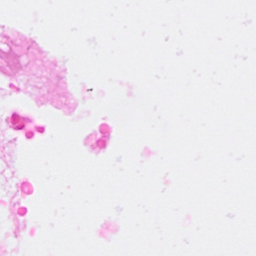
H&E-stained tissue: Breast